Question: I am working in a project where I have to show some portion of the image clear and make rest part of the image blur. The blur should be managed by slider. Means it can be increase or decrease. The final result image should look alike below.
During my research for this I found below links useful
1. http://blog.neteril.org/blog/2013/08/12/blurring-images-on-android/
2. https://github.com/kikoso/android-stackblur
3. http://blog.neteril.org/blog/2013/08/12/blurring-images-on-android/
But the issue in above links is they all make complete image blur. Not some part of image.
Kindly suggest some solution to achieve this. Thanks in advance.

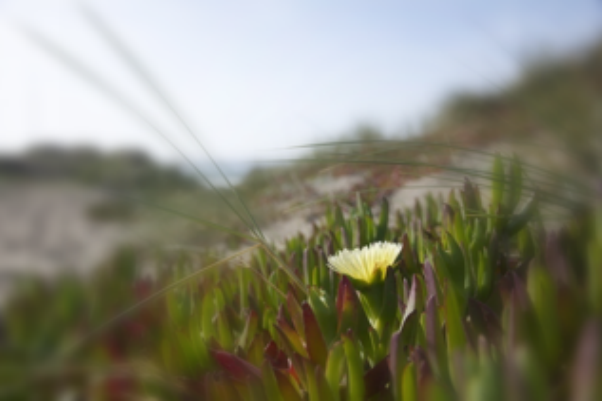
Answer: do a masked blur few times ....
1. create mask 0 means blur (black) and >=1 means not blur (white). Init this part by big enough value for example w=100 pixels
2. create masked blur function just a common convolution with some matrix like 0.0 0.1 0.0
0.1 0.6 0.1
0.0 0.1 0.0
but do it only for target pixels where mask is ==0 after image is blurred blur also the mask. This should enlarge the white area a bit (by pixel per iteration but losing magnitude on borders that is why w>1).
3. loop bullet #2 N times N determines blur/non-blur gradient depth the w is only to assure that burred mask will grow... Each time the blur mask will increase its white part
That should do the trick, You can also use dilatation of the mask instead of blurring it.
Have played with this a bit today and found out that the mask is not growing enough with smooth so I change the algo a bit (here mine code C++):
'''
picture pic0,pic1,pic2;
// pic0 - source
// pic1 - output
// pic2 - mask
int x0=400,y0=330,r0=100,dr=200;
// x0,y0,r0 - masked area
// dr - blur gradient size
int i,r;
// init output as sourceimage
pic1=pic0;
// init mask (size of source image) with gradient circles
pic2.resize(pic0.xs,pic0.ys);
pic2.clear(0);
for (i=1;i<=255;i++)
{
r=r0+dr-((dr*i)>>8);
pic2.bmp->Canvas->Brush->Color=TColor(i<<16); // shifted because GDI has inverse channel layout then direct pixel access
pic2.bmp->Canvas->Pen ->Color=TColor(i<<16);
pic2.bmp->Canvas->Ellipse(x0-r,y0-r,x0+r,y0+r);
}
for (i=1;i<255;i+=10) pic1.rgb_smooth_masked(pic2,i);
'''
here the smooth function:
'''
//---------------------------------------------------------------------------
void picture::rgb_smooth_masked(const picture &mask,DWORD treshold)
{
int i,x,y;
color *q0,*q1,*m0,c0,c1,c2;
if ((xs<2)||(ys<2)) return;
for (y=0;y<ys-1;y++)
{
q0=p[y ]; m0=mask.p[y];
q1=p[y+1];
for (x=0;x<xs-1;x++)
if (m0[x].dd<treshold)
{
c0=q0[x];
c1=q0[x+1];
c2=q1[x];
for (i=0;i<4;i++)
q0[x].db[i]=DWORD((DWORD(c0.db[i])+DWORD(c0.db[i])+DWORD(c1.db[i])+DWORD(c2.db[i]))>>2);
}
}
}
//---------------------------------------------------------------------------
'''
1. create gradient mask with circles increasing in color from 1 to 255 rest is black the gradient width is dr and determine the smoothing sharpness.
2. create smooth masked with mask and threshold smooth all pixels where mask pixel is < threshold. See the function rgb_smooth_masked. It uses 2x2 convolution matrix 0.50,0.25
0.25,0.00
3. loop threshold from 1 to 255 by some step the step determines the image blur strength.
And finally here some visual results this is source image I taken with my camera:

And here the output on the left and mask on the right:

the blue color means 'values < 256' (B is lowest 8 bits of color)
I use my own picture class for images so some members are:
- 'xs,ys'- 'p[y][x].dd''(x,y)'- 'clear(color)'- 'resize(xs,ys)'